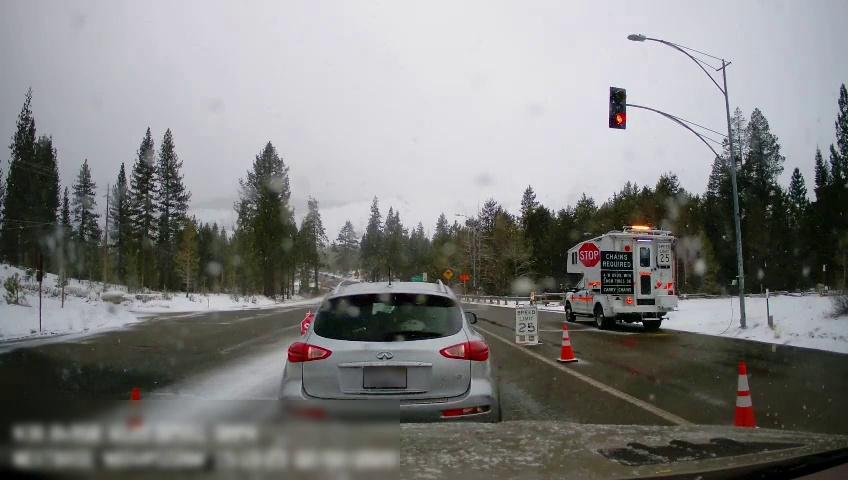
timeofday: Day
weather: Snowy
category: Drivable Space
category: Vehicles | Truck
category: Vehicles | SUV
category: Lanes | Alternate Lane
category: Traffic | Lights
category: Traffic | Signs
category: Traffic | Signs
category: Traffic | Signs
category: Traffic | Signs
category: Traffic | Signs
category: Traffic | Signs
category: Traffic | Signs
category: Traffic | Signs
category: Traffic | Signs